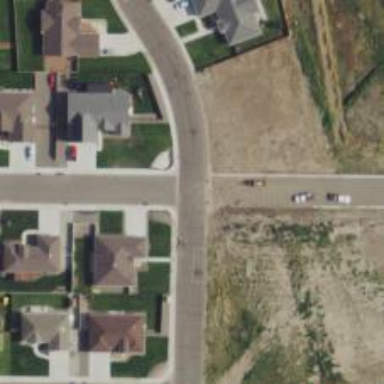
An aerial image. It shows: Residential road.